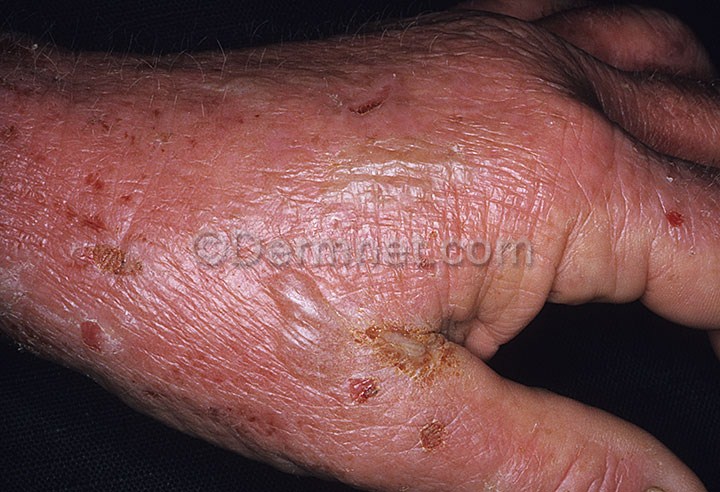
Disease: Light Diseases and Disorders of Pigmentation